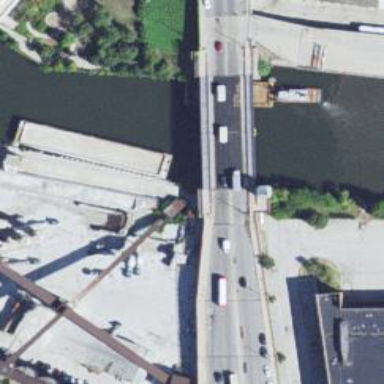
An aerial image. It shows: Secondary road crossing bascule bridge.